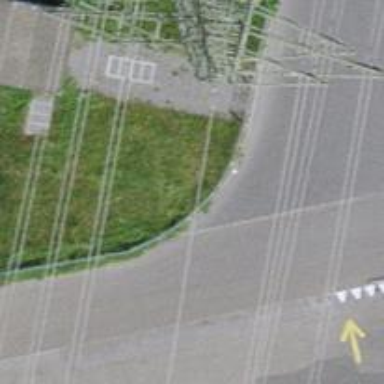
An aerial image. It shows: Power line with three cables.